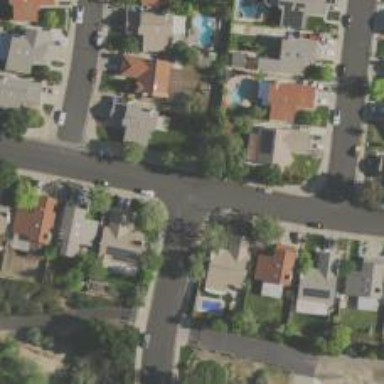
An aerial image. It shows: Residential road.